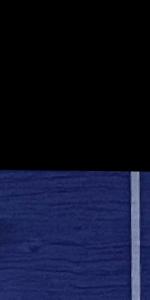
Label: Empty